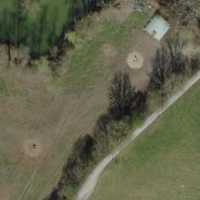
EUNIS habitat code: 52
Species observed at this site:
Turdus merula